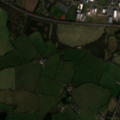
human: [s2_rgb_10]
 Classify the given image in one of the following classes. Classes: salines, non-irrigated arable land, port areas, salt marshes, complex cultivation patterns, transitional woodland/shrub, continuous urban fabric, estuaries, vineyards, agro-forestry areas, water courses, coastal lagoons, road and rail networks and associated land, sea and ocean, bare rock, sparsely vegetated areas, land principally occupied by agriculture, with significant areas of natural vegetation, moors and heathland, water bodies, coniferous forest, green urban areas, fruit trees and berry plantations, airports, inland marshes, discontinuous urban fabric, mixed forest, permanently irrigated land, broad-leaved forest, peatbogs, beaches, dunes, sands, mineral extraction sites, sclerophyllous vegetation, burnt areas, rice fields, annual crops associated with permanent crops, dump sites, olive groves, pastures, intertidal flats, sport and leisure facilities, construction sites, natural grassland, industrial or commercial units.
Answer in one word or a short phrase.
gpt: industrial or commercial units, non-irrigated arable land, pastures